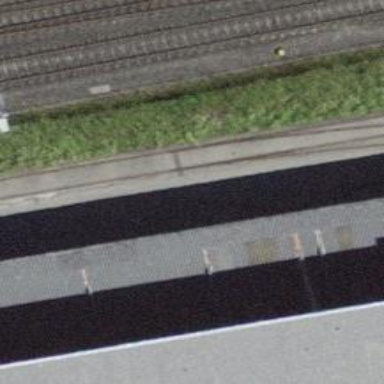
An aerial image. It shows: Single-track railway yard.